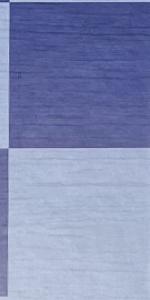
Label: Empty